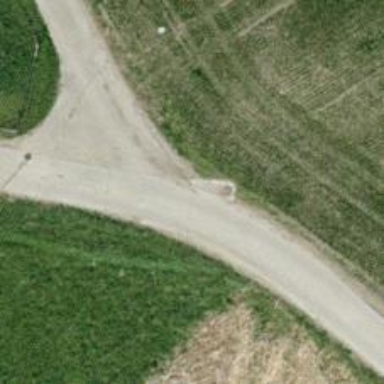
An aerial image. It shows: Well-maintained track road of grade 1.